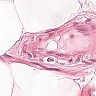
Metastatic tissue present: no